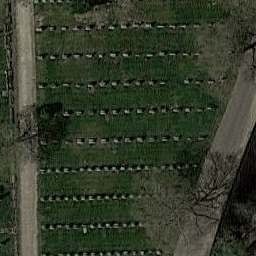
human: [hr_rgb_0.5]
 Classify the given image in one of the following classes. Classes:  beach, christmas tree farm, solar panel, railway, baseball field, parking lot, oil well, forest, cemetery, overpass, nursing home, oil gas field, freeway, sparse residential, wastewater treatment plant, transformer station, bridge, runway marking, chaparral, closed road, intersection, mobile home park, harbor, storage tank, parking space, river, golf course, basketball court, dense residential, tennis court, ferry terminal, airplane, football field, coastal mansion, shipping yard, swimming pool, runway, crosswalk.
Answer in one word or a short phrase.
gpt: cemetery